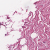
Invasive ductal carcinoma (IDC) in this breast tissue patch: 0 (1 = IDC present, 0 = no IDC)